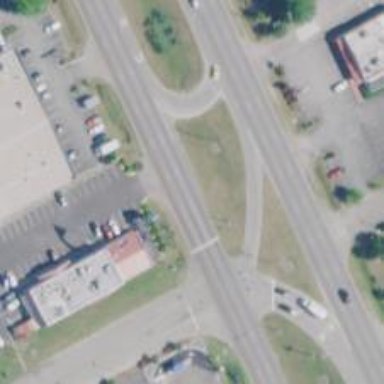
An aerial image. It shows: Trunk link highway.